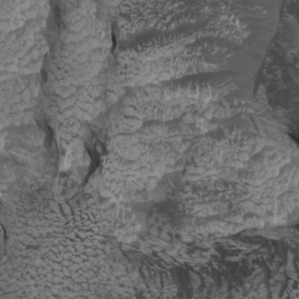
Label: non_frost